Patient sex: F
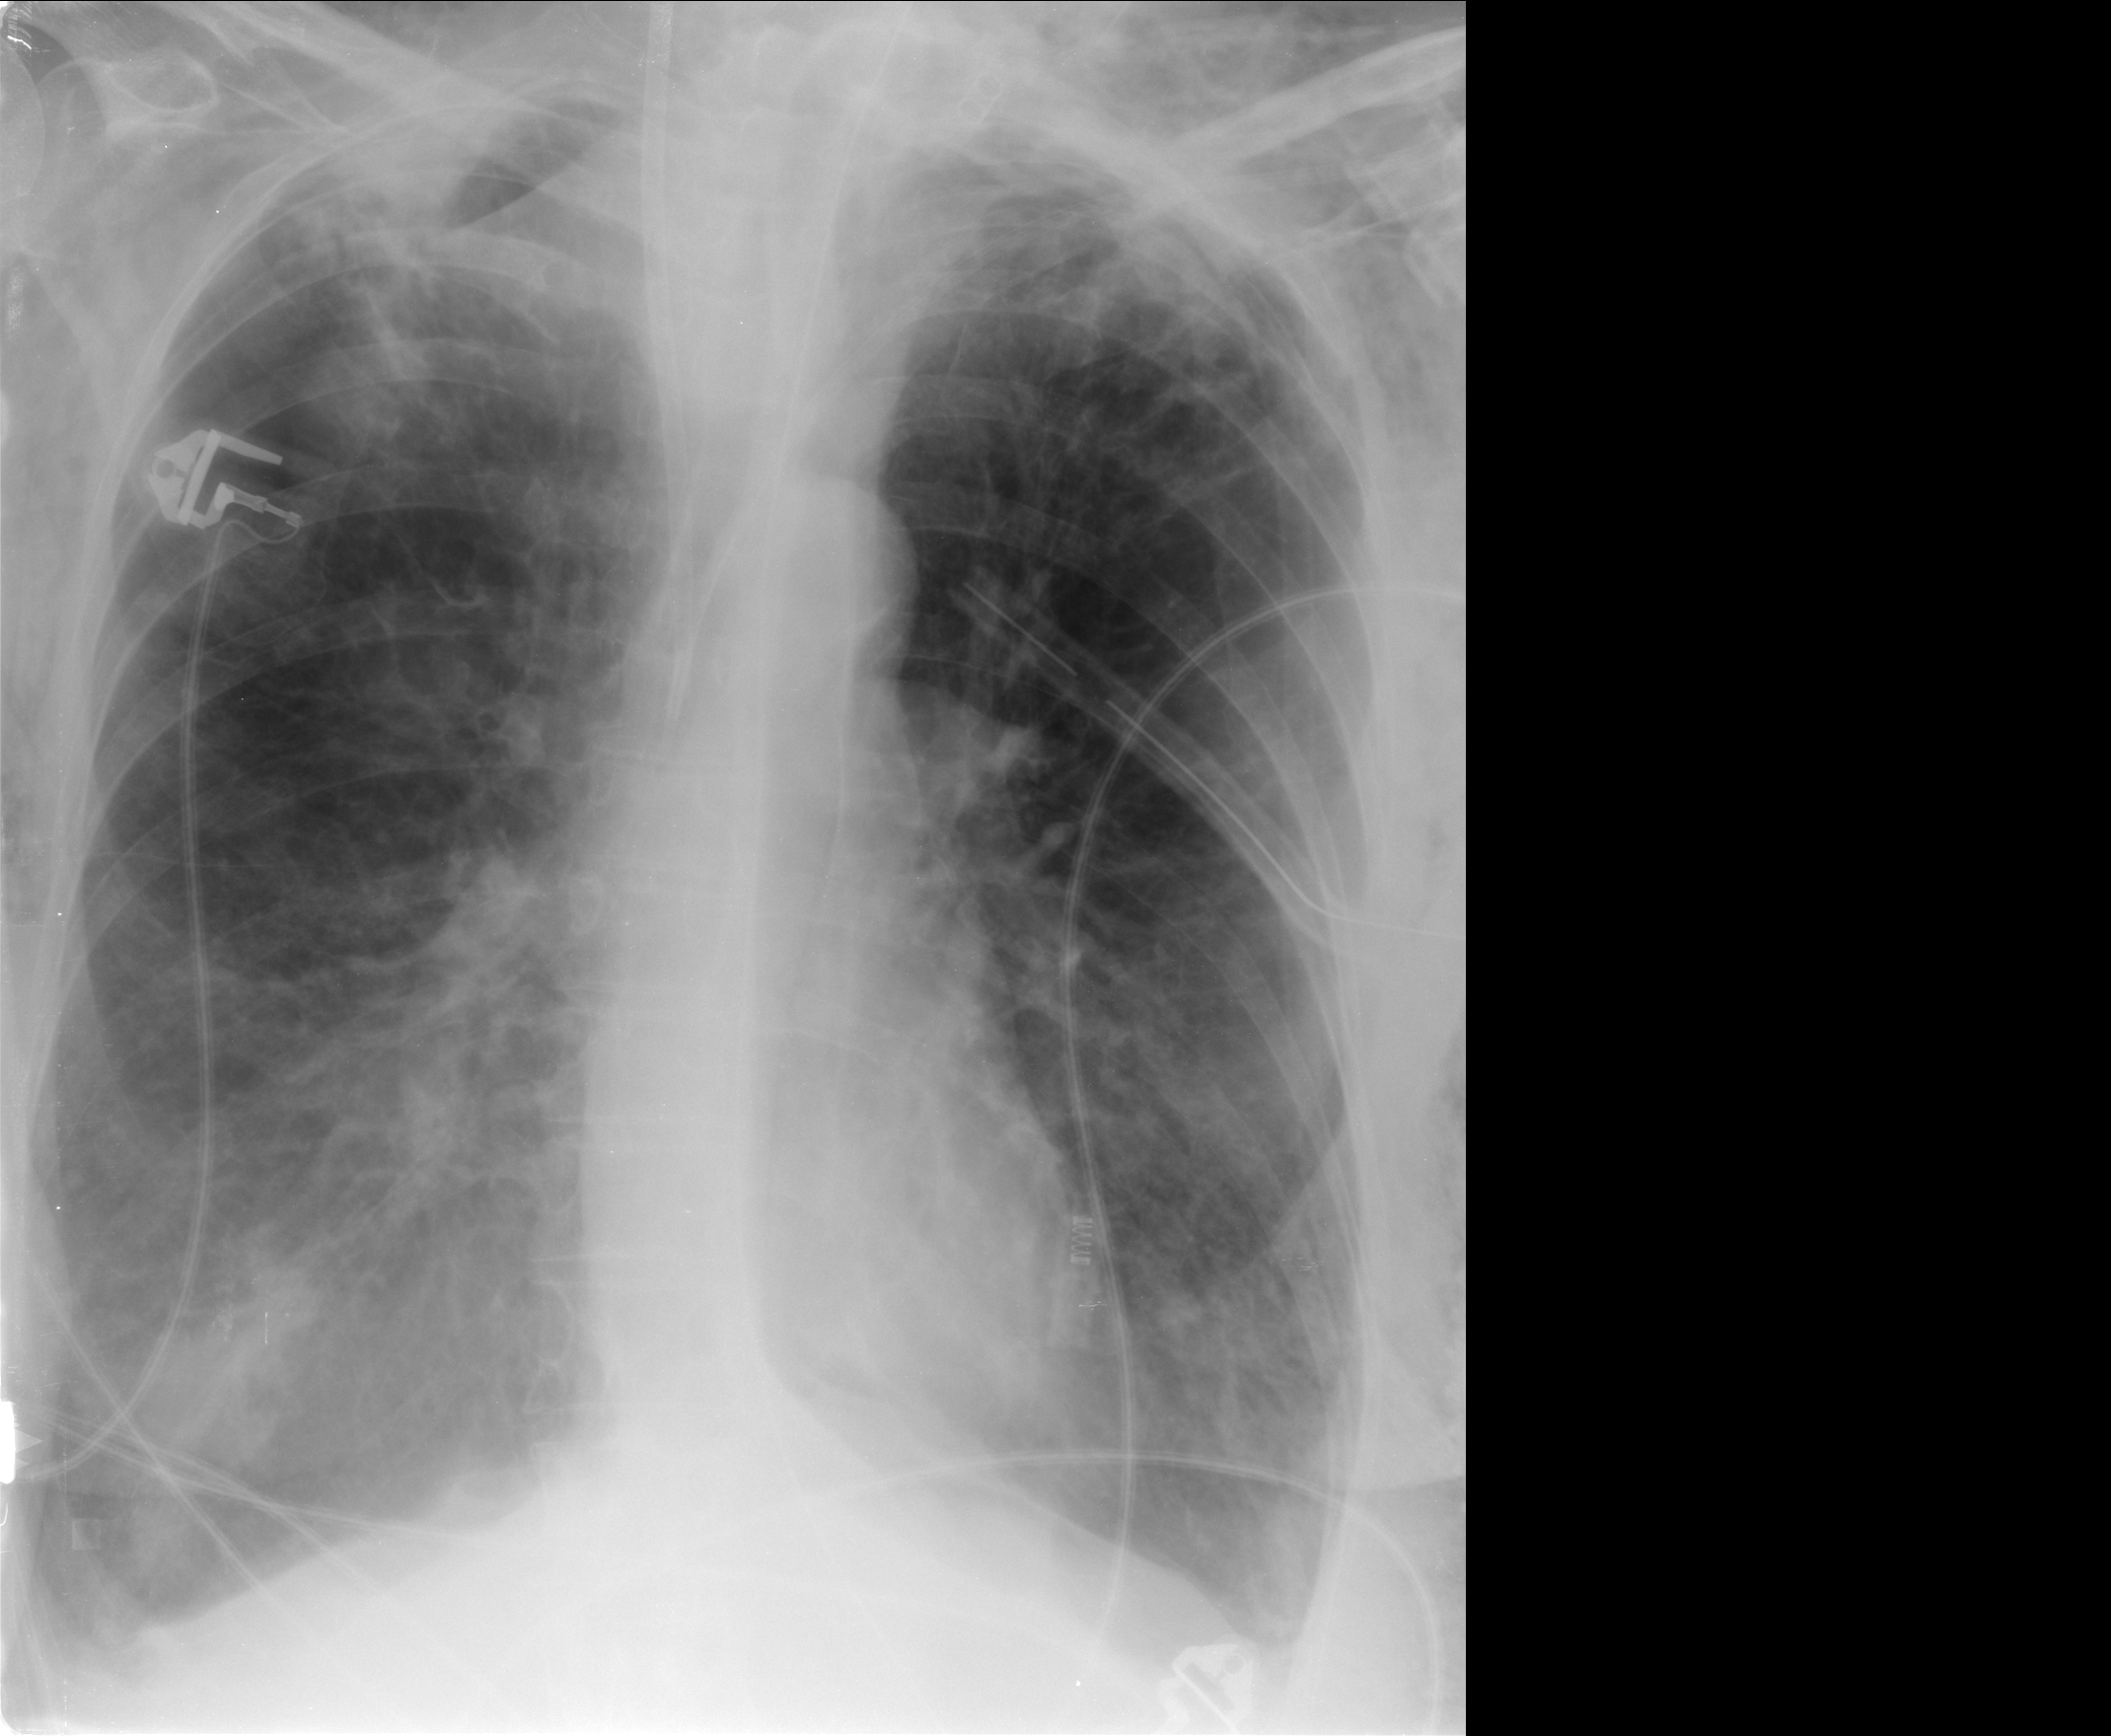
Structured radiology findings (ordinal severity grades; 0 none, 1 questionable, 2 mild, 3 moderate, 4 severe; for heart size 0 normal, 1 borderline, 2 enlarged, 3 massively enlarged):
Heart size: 0
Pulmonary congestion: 0
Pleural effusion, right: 2
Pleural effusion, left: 1
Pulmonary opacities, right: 2
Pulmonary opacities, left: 2
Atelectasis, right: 2
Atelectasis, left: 2